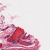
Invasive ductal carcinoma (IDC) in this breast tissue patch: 0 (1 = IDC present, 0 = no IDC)